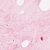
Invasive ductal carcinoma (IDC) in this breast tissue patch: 0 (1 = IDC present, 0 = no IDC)